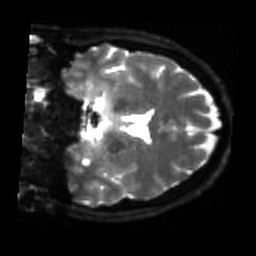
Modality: sbref
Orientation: coronal
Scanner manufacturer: siemens
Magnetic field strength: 3 T
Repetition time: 4 s
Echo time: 0.0594 s